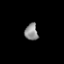
Tissue: prostate
Cell type: T cells
Senescence score: 0.6962
Nuclear area (px): 216
Mean DAPI intensity: 140.995